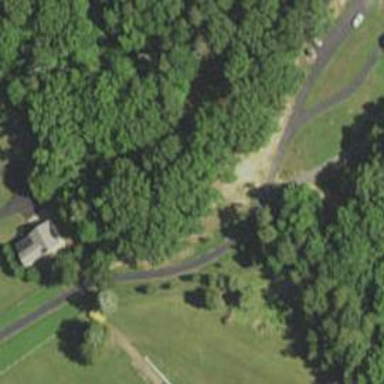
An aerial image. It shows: Driveway.